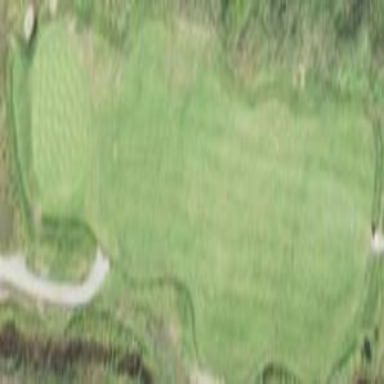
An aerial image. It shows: Grassy area designated as golf fairway.